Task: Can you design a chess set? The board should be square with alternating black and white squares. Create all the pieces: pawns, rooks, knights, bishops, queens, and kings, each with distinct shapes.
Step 4613:
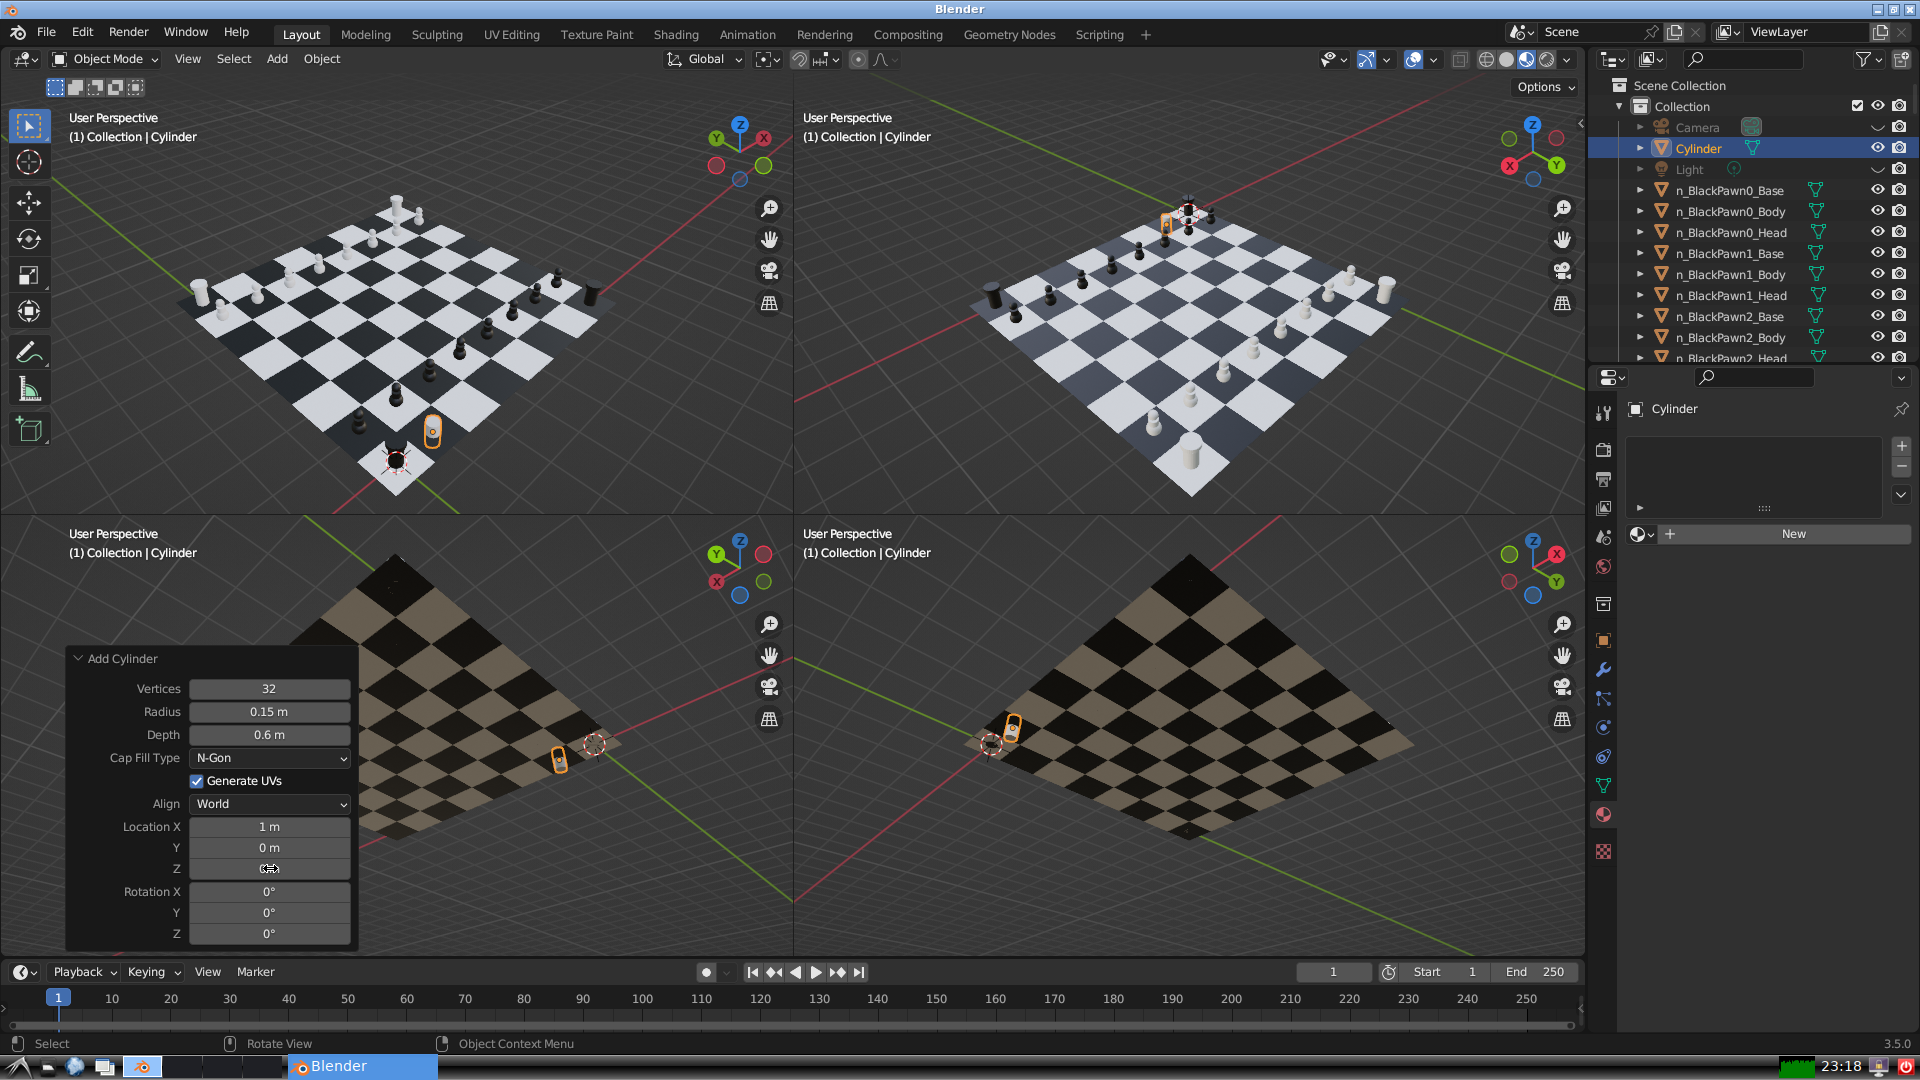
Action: click: no